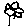
Label: flower